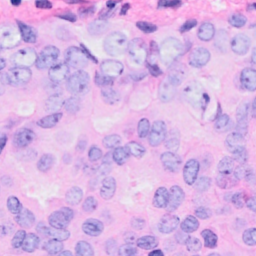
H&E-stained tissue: Breast